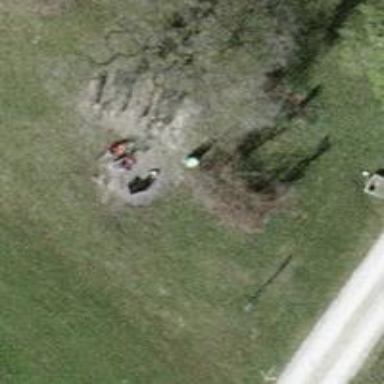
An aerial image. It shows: Bench.